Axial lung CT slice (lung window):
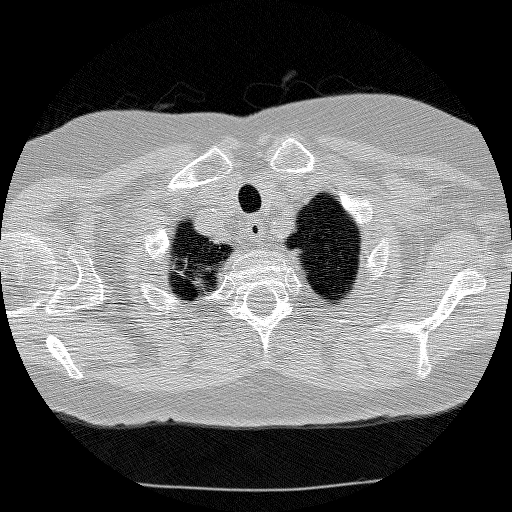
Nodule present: no